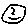
Label: smiley face